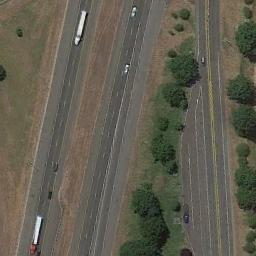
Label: freeway